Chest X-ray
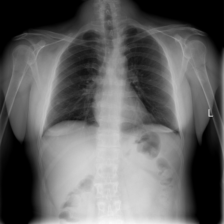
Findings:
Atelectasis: negative
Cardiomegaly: negative
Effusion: negative
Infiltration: negative
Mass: negative
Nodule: negative
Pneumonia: negative
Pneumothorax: negative
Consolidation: negative
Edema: negative
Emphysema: negative
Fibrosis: negative
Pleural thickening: negative
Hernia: negative